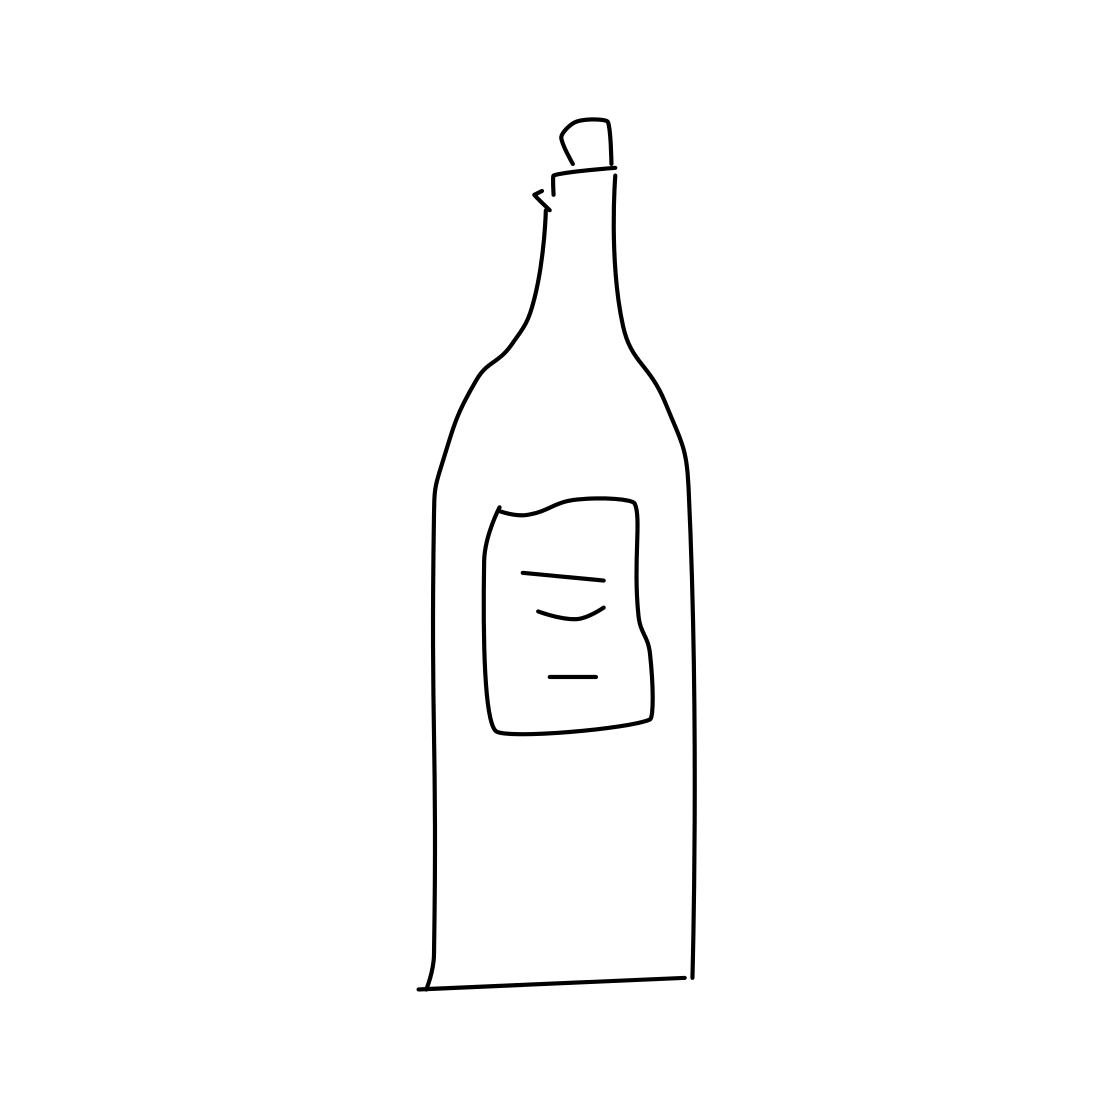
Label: wine-bottle